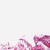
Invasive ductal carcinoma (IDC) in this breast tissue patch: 0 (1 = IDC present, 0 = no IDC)